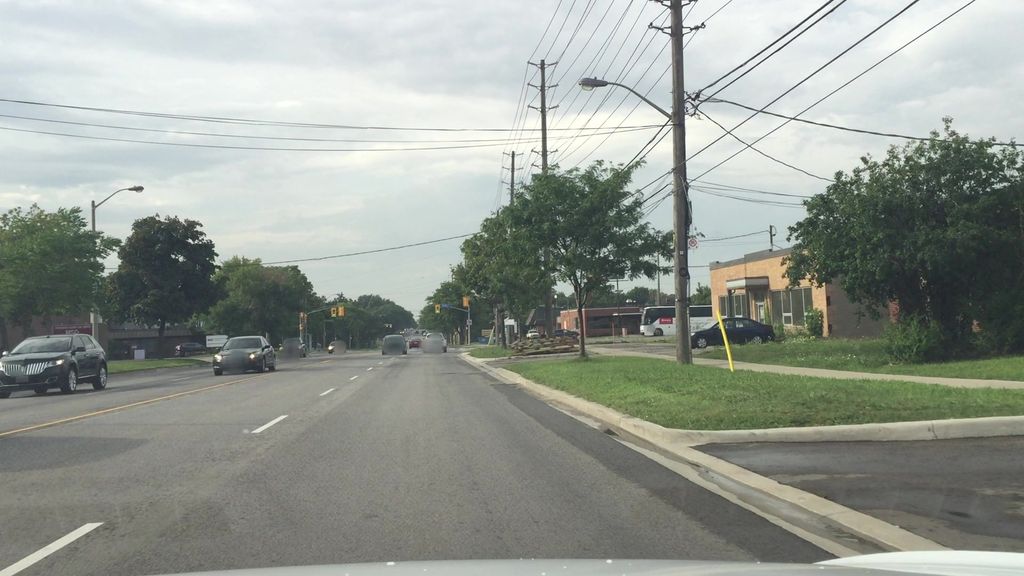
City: toronto